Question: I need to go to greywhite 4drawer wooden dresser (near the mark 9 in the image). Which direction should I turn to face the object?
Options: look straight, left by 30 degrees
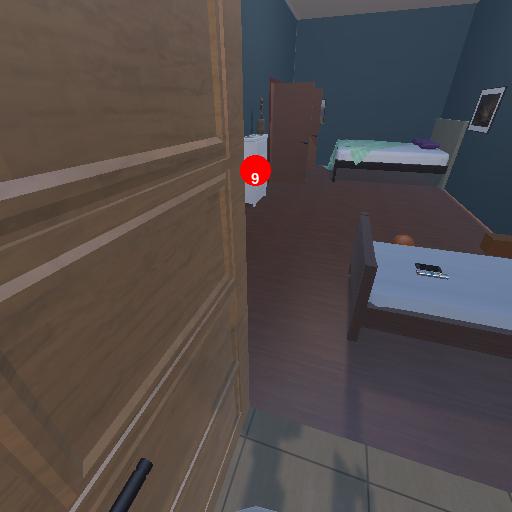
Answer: look straight